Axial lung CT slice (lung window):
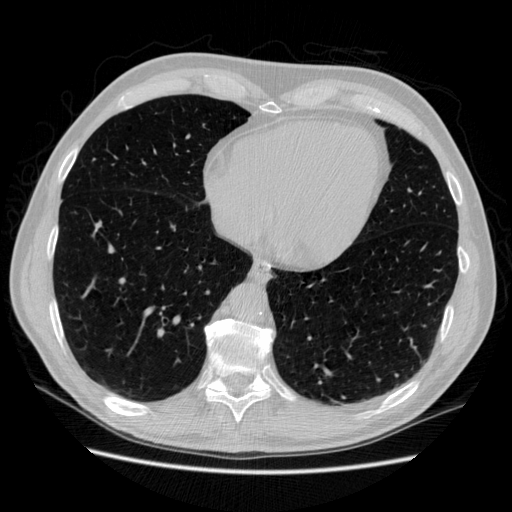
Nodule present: no